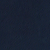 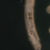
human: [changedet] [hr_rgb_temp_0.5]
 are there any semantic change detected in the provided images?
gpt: An elongated artificial island was made in the sea.